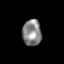
Tissue: skin
Cell type: Epithelial cells
Senescence score: 0.2098
Nuclear area (px): 491
Mean DAPI intensity: 133.656